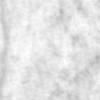
Label: change